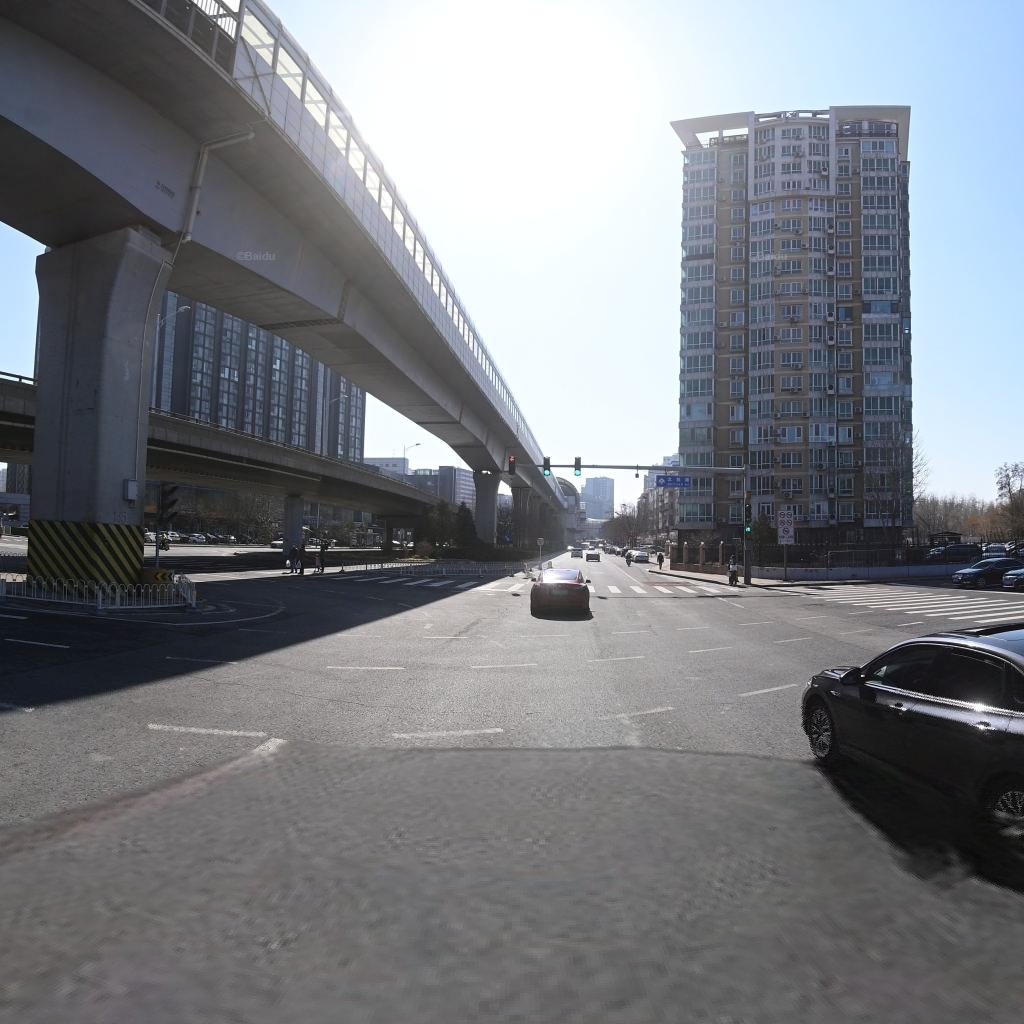
Region: Chaoyang
Road damage annotations: transverse crack